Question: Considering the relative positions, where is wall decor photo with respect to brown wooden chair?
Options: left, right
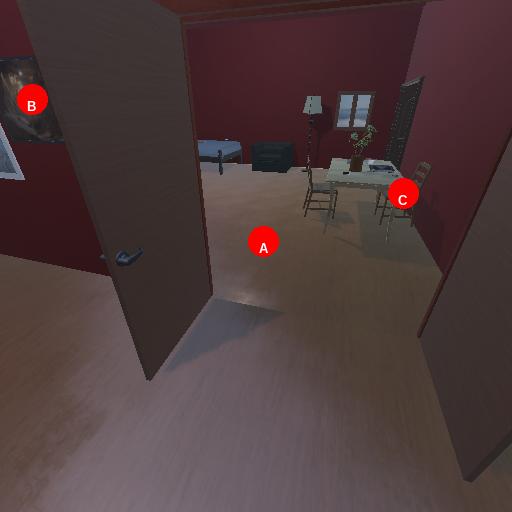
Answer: left